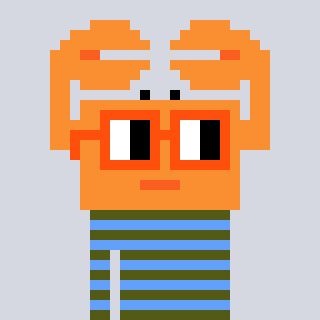
a pixel art character with square orange glasses, a crab-shaped head and a blue-colored body on a cool background